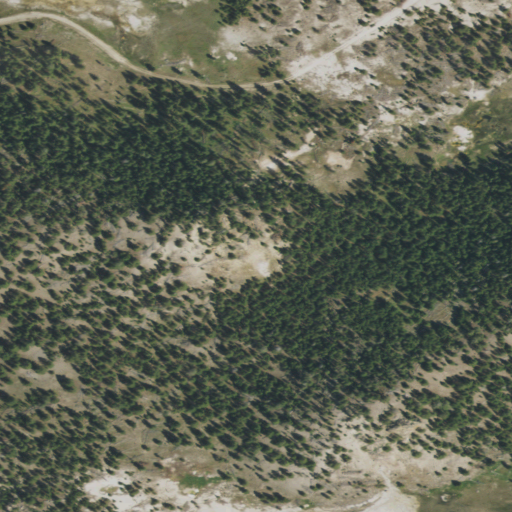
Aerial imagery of mountain in Wyoming named Porcupine Hills containing evergreen forest, shrub, and woody wetlands